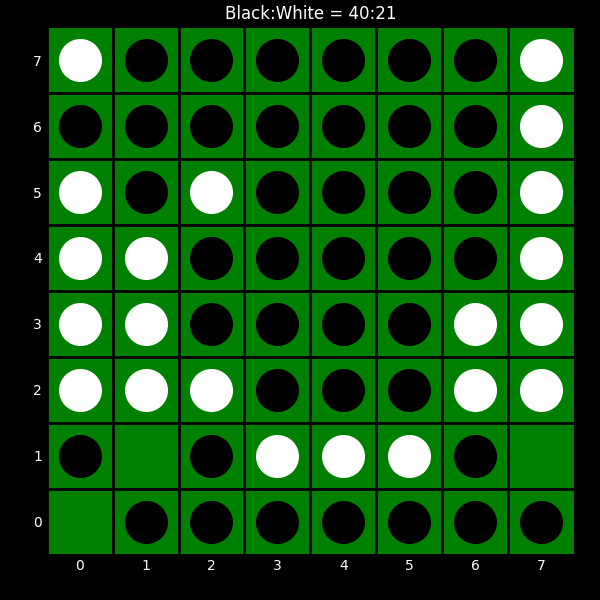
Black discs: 40
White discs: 21